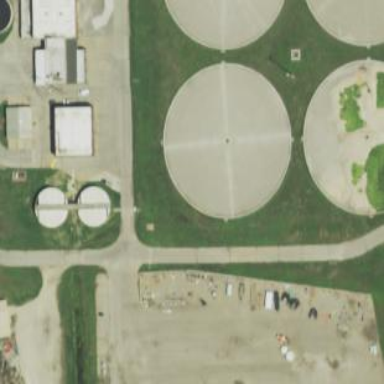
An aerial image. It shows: Basin for wastewater.